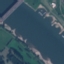
Label: River